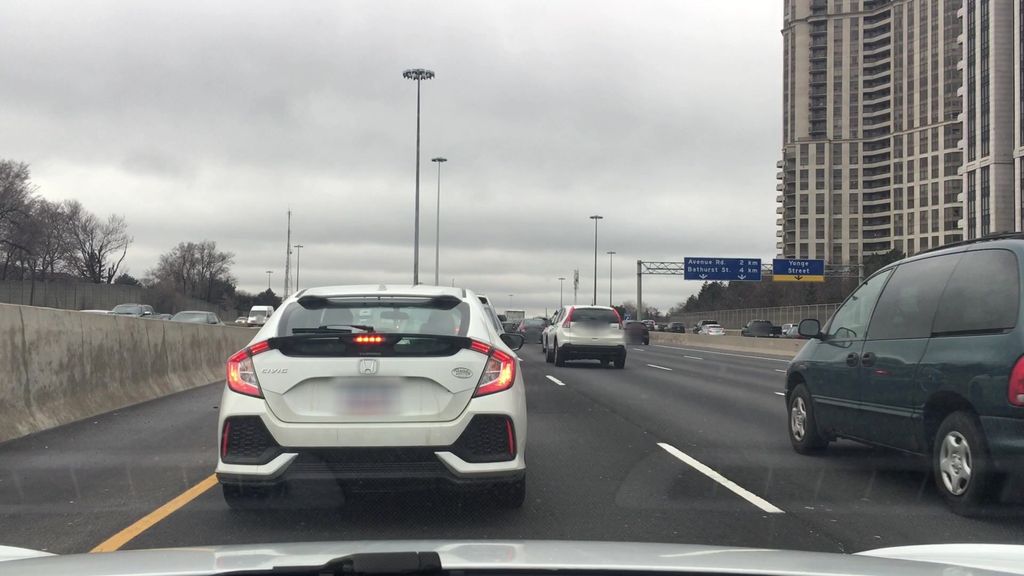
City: toronto